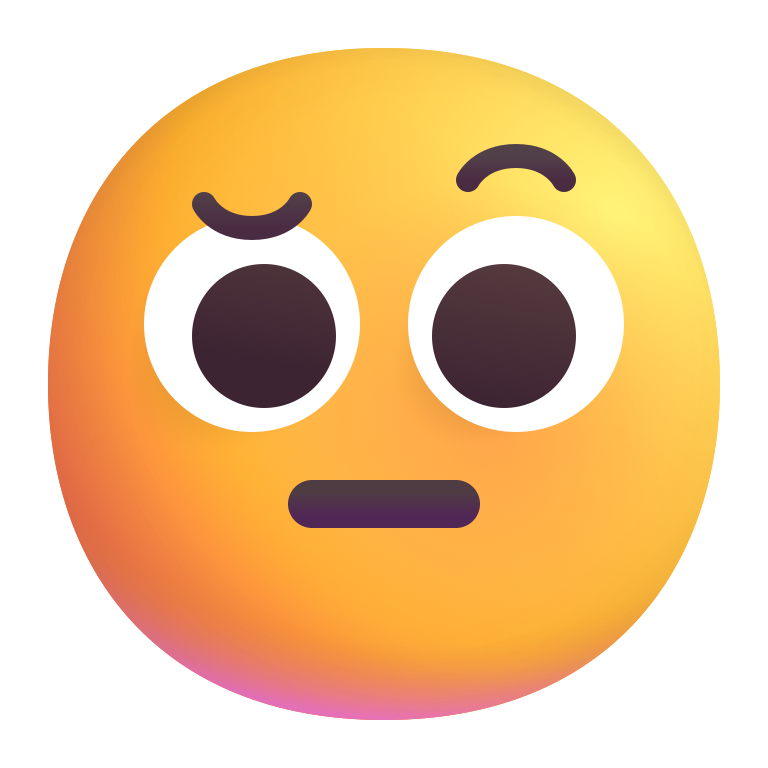
face with raised eyebrow color